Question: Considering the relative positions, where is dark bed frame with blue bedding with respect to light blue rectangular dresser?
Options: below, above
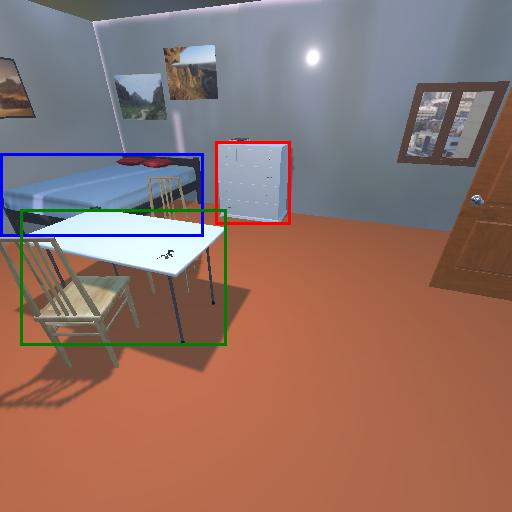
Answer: below